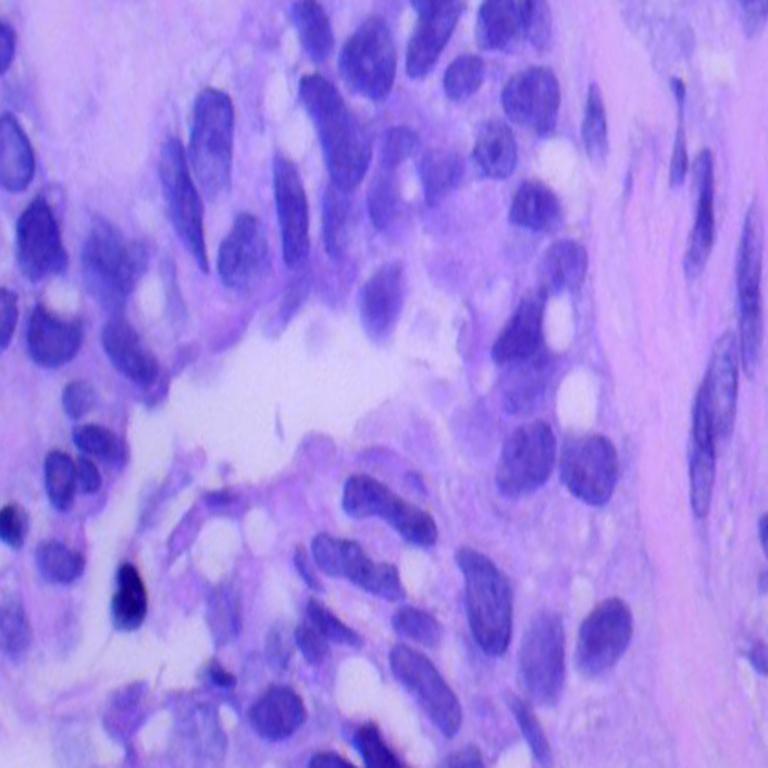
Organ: lung
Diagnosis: adenocarcinomas